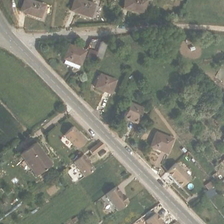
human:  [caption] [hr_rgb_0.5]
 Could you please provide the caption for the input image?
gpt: many buildings and green trees are in two sides of a road in a medium residential area .

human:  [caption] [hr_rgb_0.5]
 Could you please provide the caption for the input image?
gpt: many buildings and green trees are in two sides of a road in a medium residential area .

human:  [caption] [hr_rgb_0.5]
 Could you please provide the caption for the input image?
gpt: many buildings and green trees are in two sides of a road in a medium residential area .

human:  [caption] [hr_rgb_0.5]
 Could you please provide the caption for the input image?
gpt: many buildings and green trees are in two sides of a road in a medium residential area .

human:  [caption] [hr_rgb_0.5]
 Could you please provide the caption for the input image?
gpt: many buildings and green trees are in two sides of a road in a medium residential area .